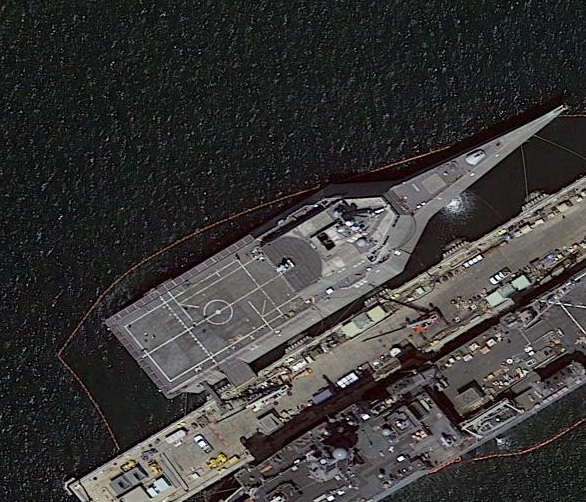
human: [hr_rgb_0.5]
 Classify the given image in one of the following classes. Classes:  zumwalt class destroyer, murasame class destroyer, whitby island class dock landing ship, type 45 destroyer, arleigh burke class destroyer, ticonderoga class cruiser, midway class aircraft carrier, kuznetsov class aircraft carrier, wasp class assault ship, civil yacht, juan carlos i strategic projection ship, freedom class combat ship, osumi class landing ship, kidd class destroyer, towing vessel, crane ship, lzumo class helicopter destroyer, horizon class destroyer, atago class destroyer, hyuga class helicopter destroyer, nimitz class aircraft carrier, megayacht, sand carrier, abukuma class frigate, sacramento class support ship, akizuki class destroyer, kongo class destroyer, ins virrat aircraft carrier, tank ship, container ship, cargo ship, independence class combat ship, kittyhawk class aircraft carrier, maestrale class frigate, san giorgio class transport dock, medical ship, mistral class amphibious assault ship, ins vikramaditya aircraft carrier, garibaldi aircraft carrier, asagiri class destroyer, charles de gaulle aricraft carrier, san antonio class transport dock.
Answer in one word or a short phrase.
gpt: Independence class combat ship